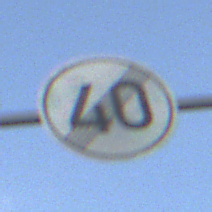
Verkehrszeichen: EndeGeschwindigkeit40
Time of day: SunriseSunset
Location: Outdoor (RoadRail)
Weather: PartlyCloudy
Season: NotSpecified
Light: Natural